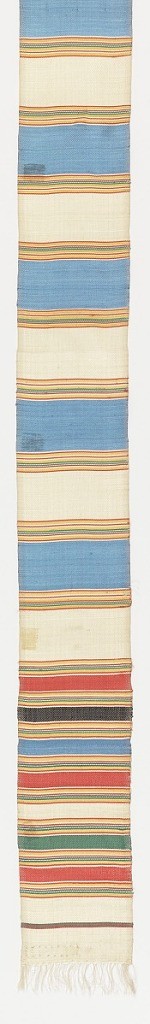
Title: Sash
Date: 19th century
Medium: silk
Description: Fringed white sash has horizontal stripes of varying thicknesses in light blue, red, green, yellow, black, and white.